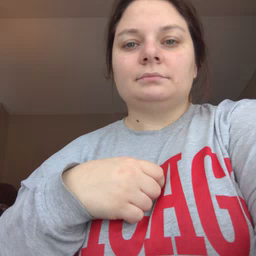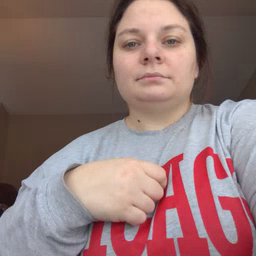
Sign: tongue